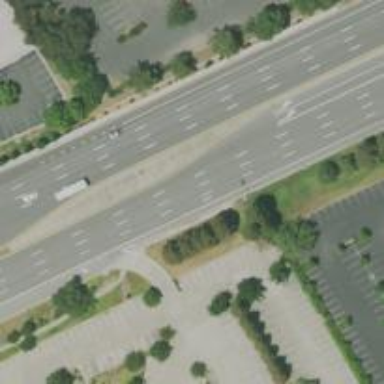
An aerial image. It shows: Trunk highway with expressway features.